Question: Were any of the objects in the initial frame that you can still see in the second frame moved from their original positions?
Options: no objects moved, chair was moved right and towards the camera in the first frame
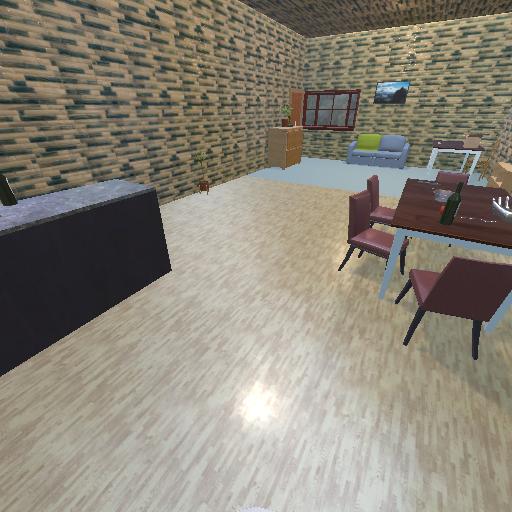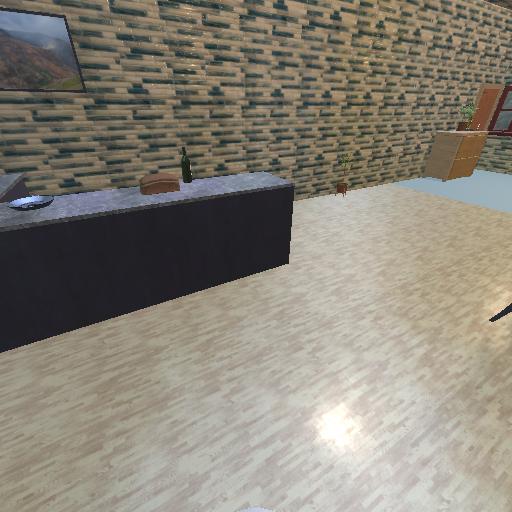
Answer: no objects moved